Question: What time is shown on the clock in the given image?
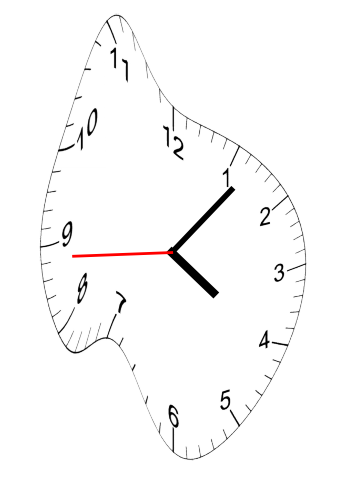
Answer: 04:06:44